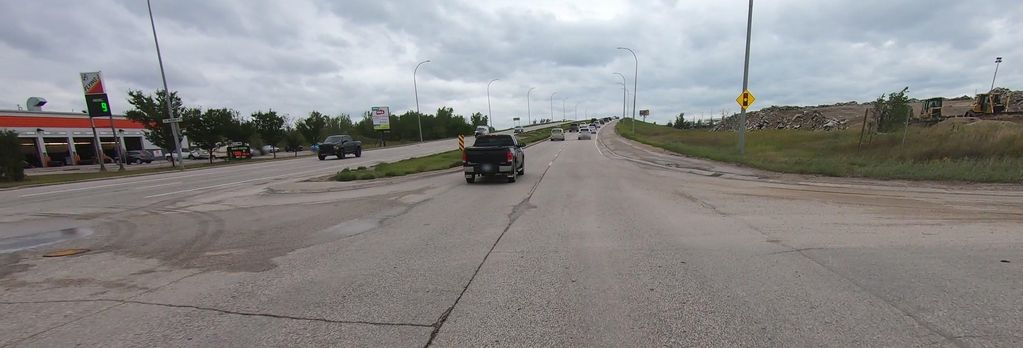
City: winnipeg